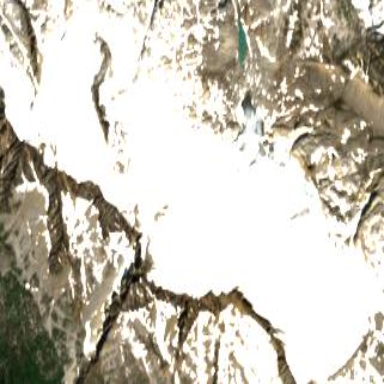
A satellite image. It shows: Majestic glacier in the distance.